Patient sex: M
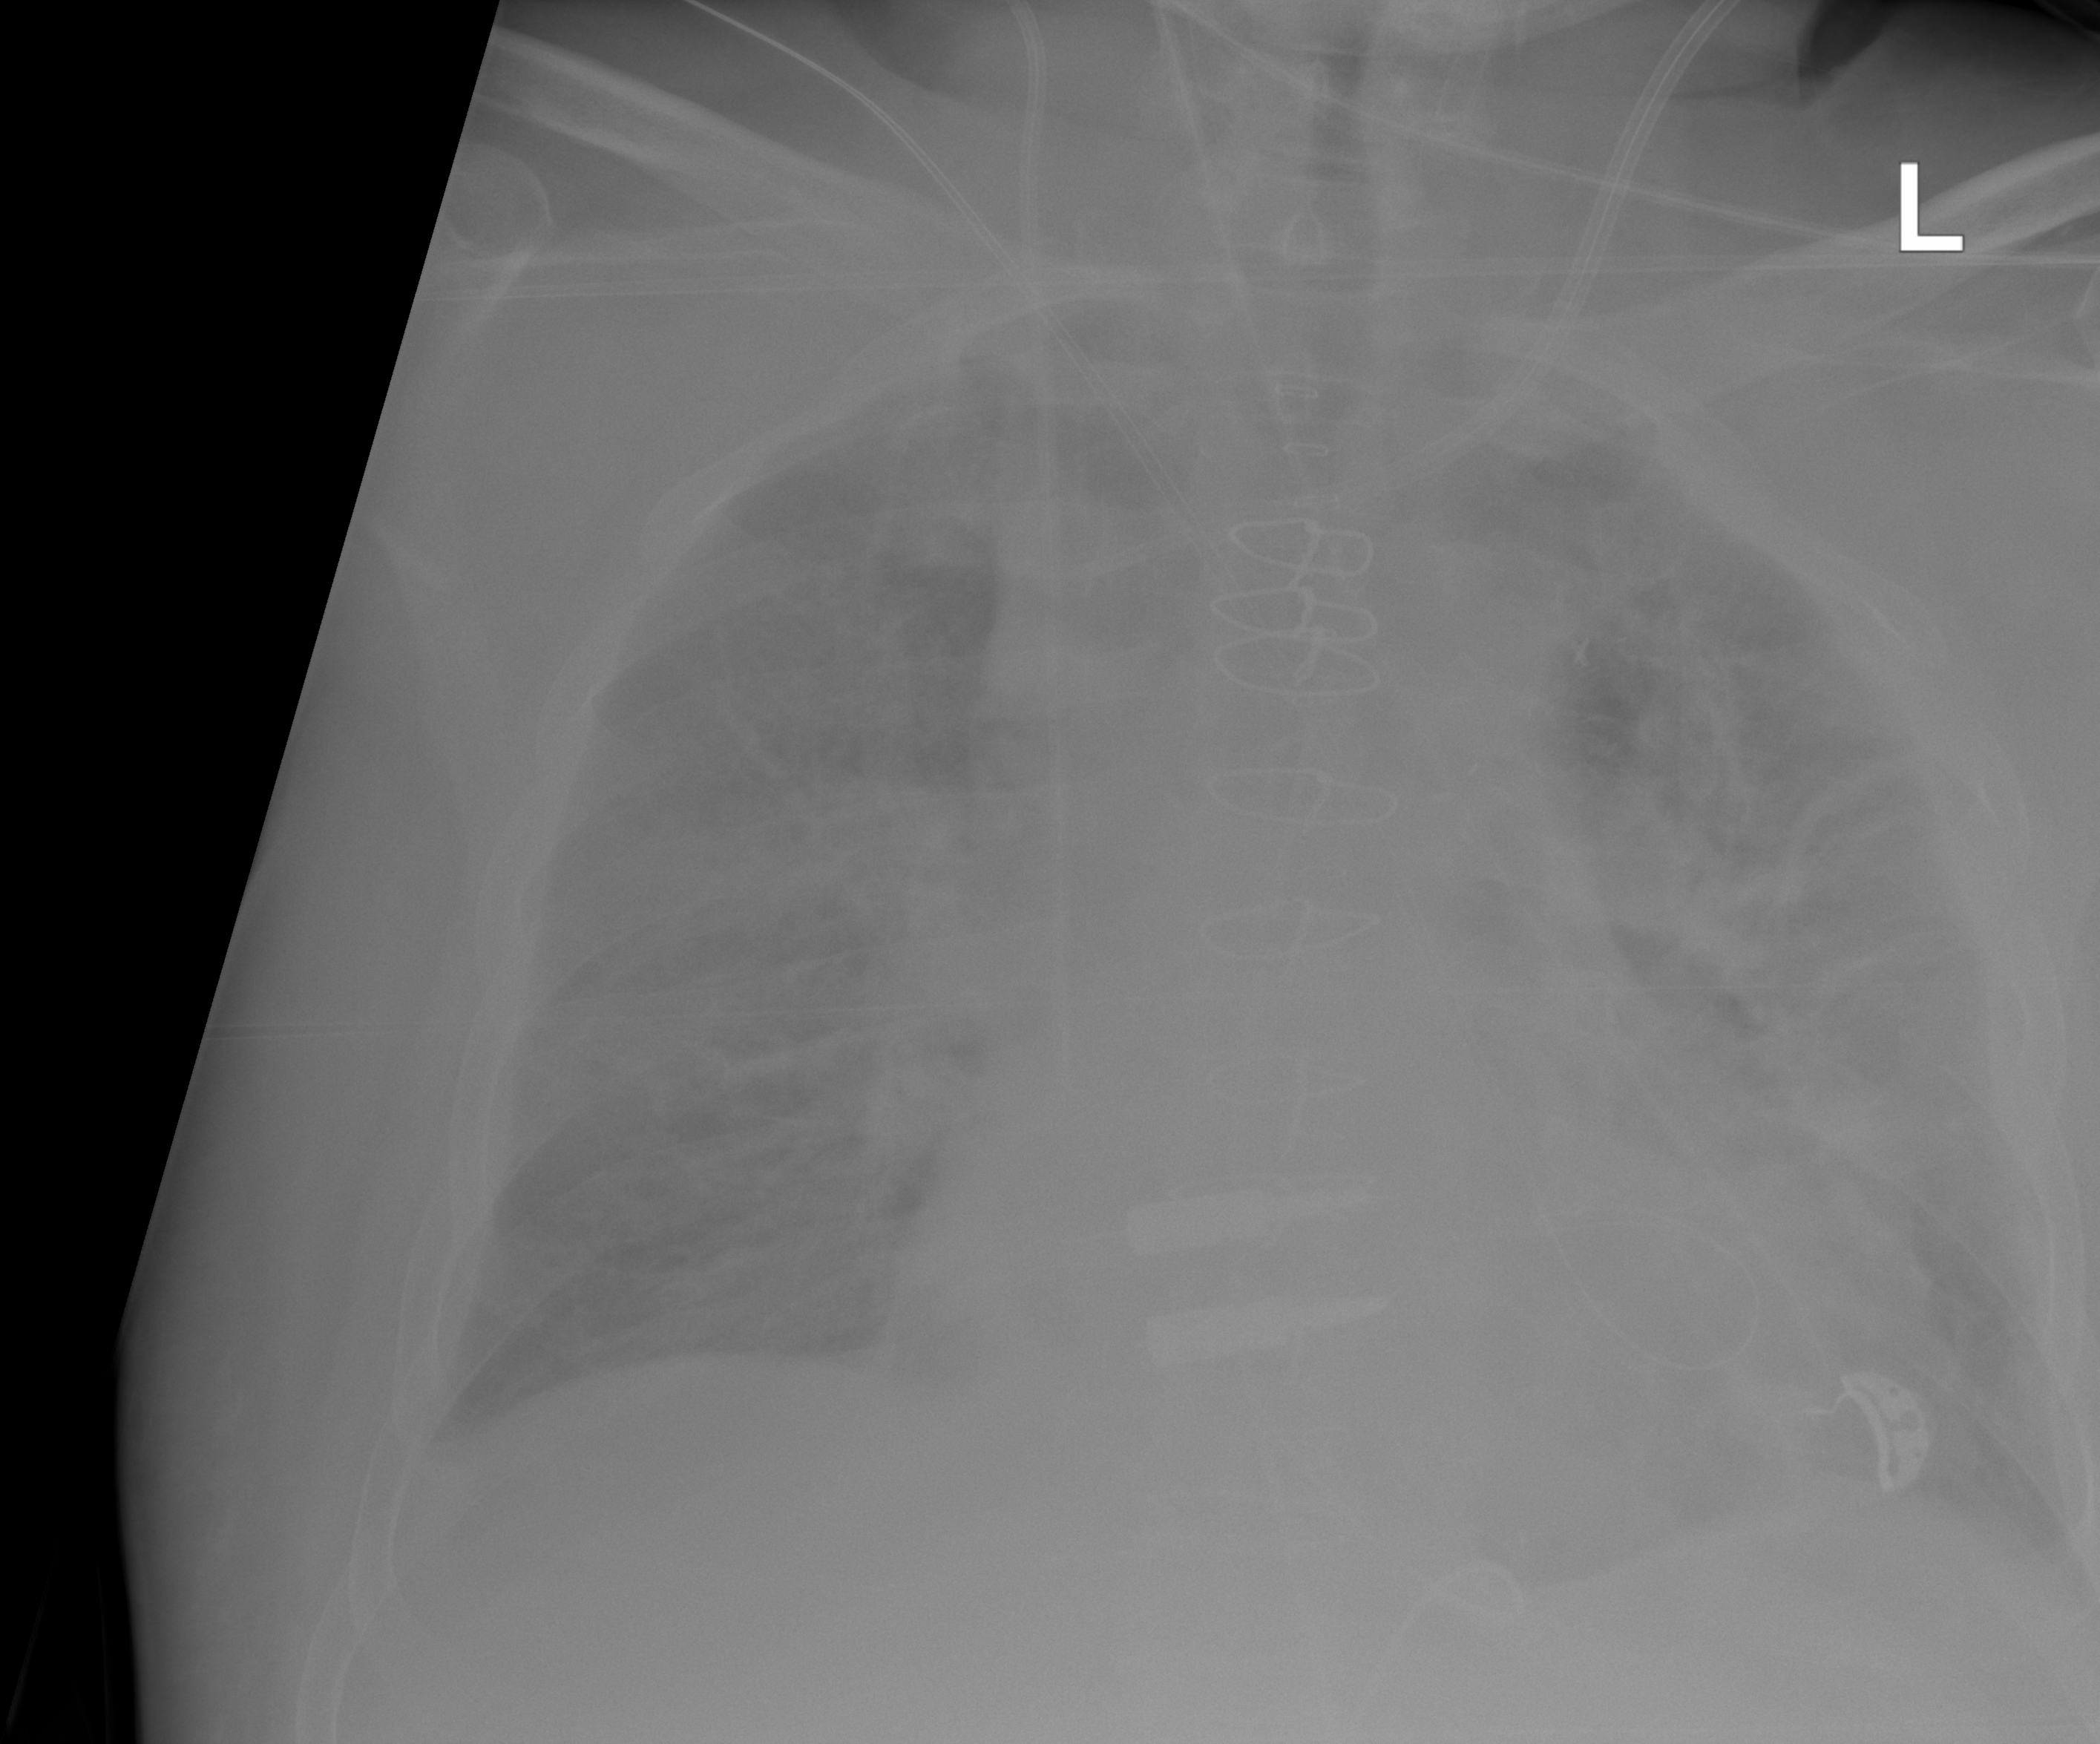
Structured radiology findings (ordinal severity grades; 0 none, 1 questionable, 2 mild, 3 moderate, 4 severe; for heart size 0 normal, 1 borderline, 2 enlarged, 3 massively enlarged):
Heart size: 2
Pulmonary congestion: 2
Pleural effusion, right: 2
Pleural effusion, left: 2
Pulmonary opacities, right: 2
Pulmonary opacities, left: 3
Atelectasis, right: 2
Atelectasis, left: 2